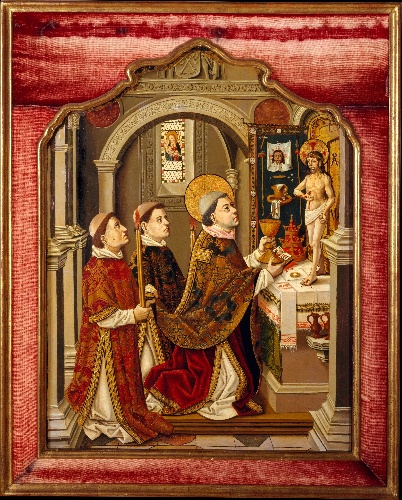
Title: The Mass of Saint Gregory
Artist: Spanish Painter
Artist bio: ca. 1490–1500
Object type: Painting
Classification: Paintings
Medium: Oil and gold on wood
Dimensions: 28 3/8 x 21 7/8 in. (72.1 x 55.6 cm)
Department: European Paintings
Credit line: Bequest of Harry G. Sperling, 1971
Accession year: 1976
Repository: Metropolitan Museum of Art, New York, NY
Tags: Men|Saints|Christ|Altars